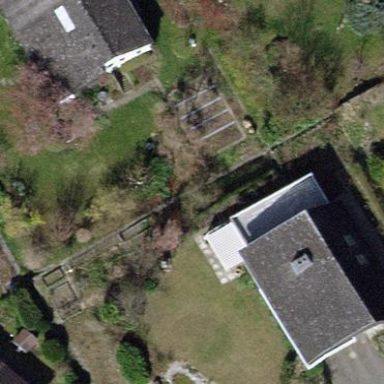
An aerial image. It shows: Detached building with saltbox-shaped roof.